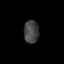
Tissue: prostate
Cell type: NK cells
Senescence score: 0.3374
Nuclear area (px): 335
Mean DAPI intensity: 67.788